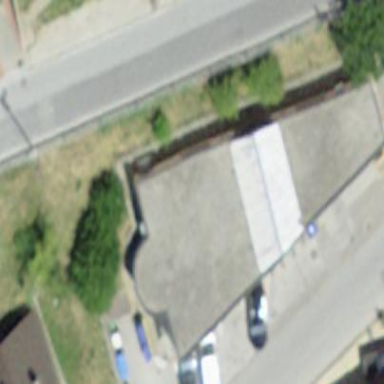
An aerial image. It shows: Convenience shop located in building.